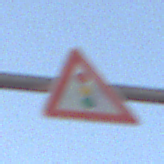
Verkehrszeichen: Lichtzeichenanlage
Umgebung: Outdoor, Nature
Tageszeit: SunriseSunset
Wetter: Clear
Licht: Natural
Jahreszeit: NotSpecified
Kontrast: HighContrast